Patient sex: M
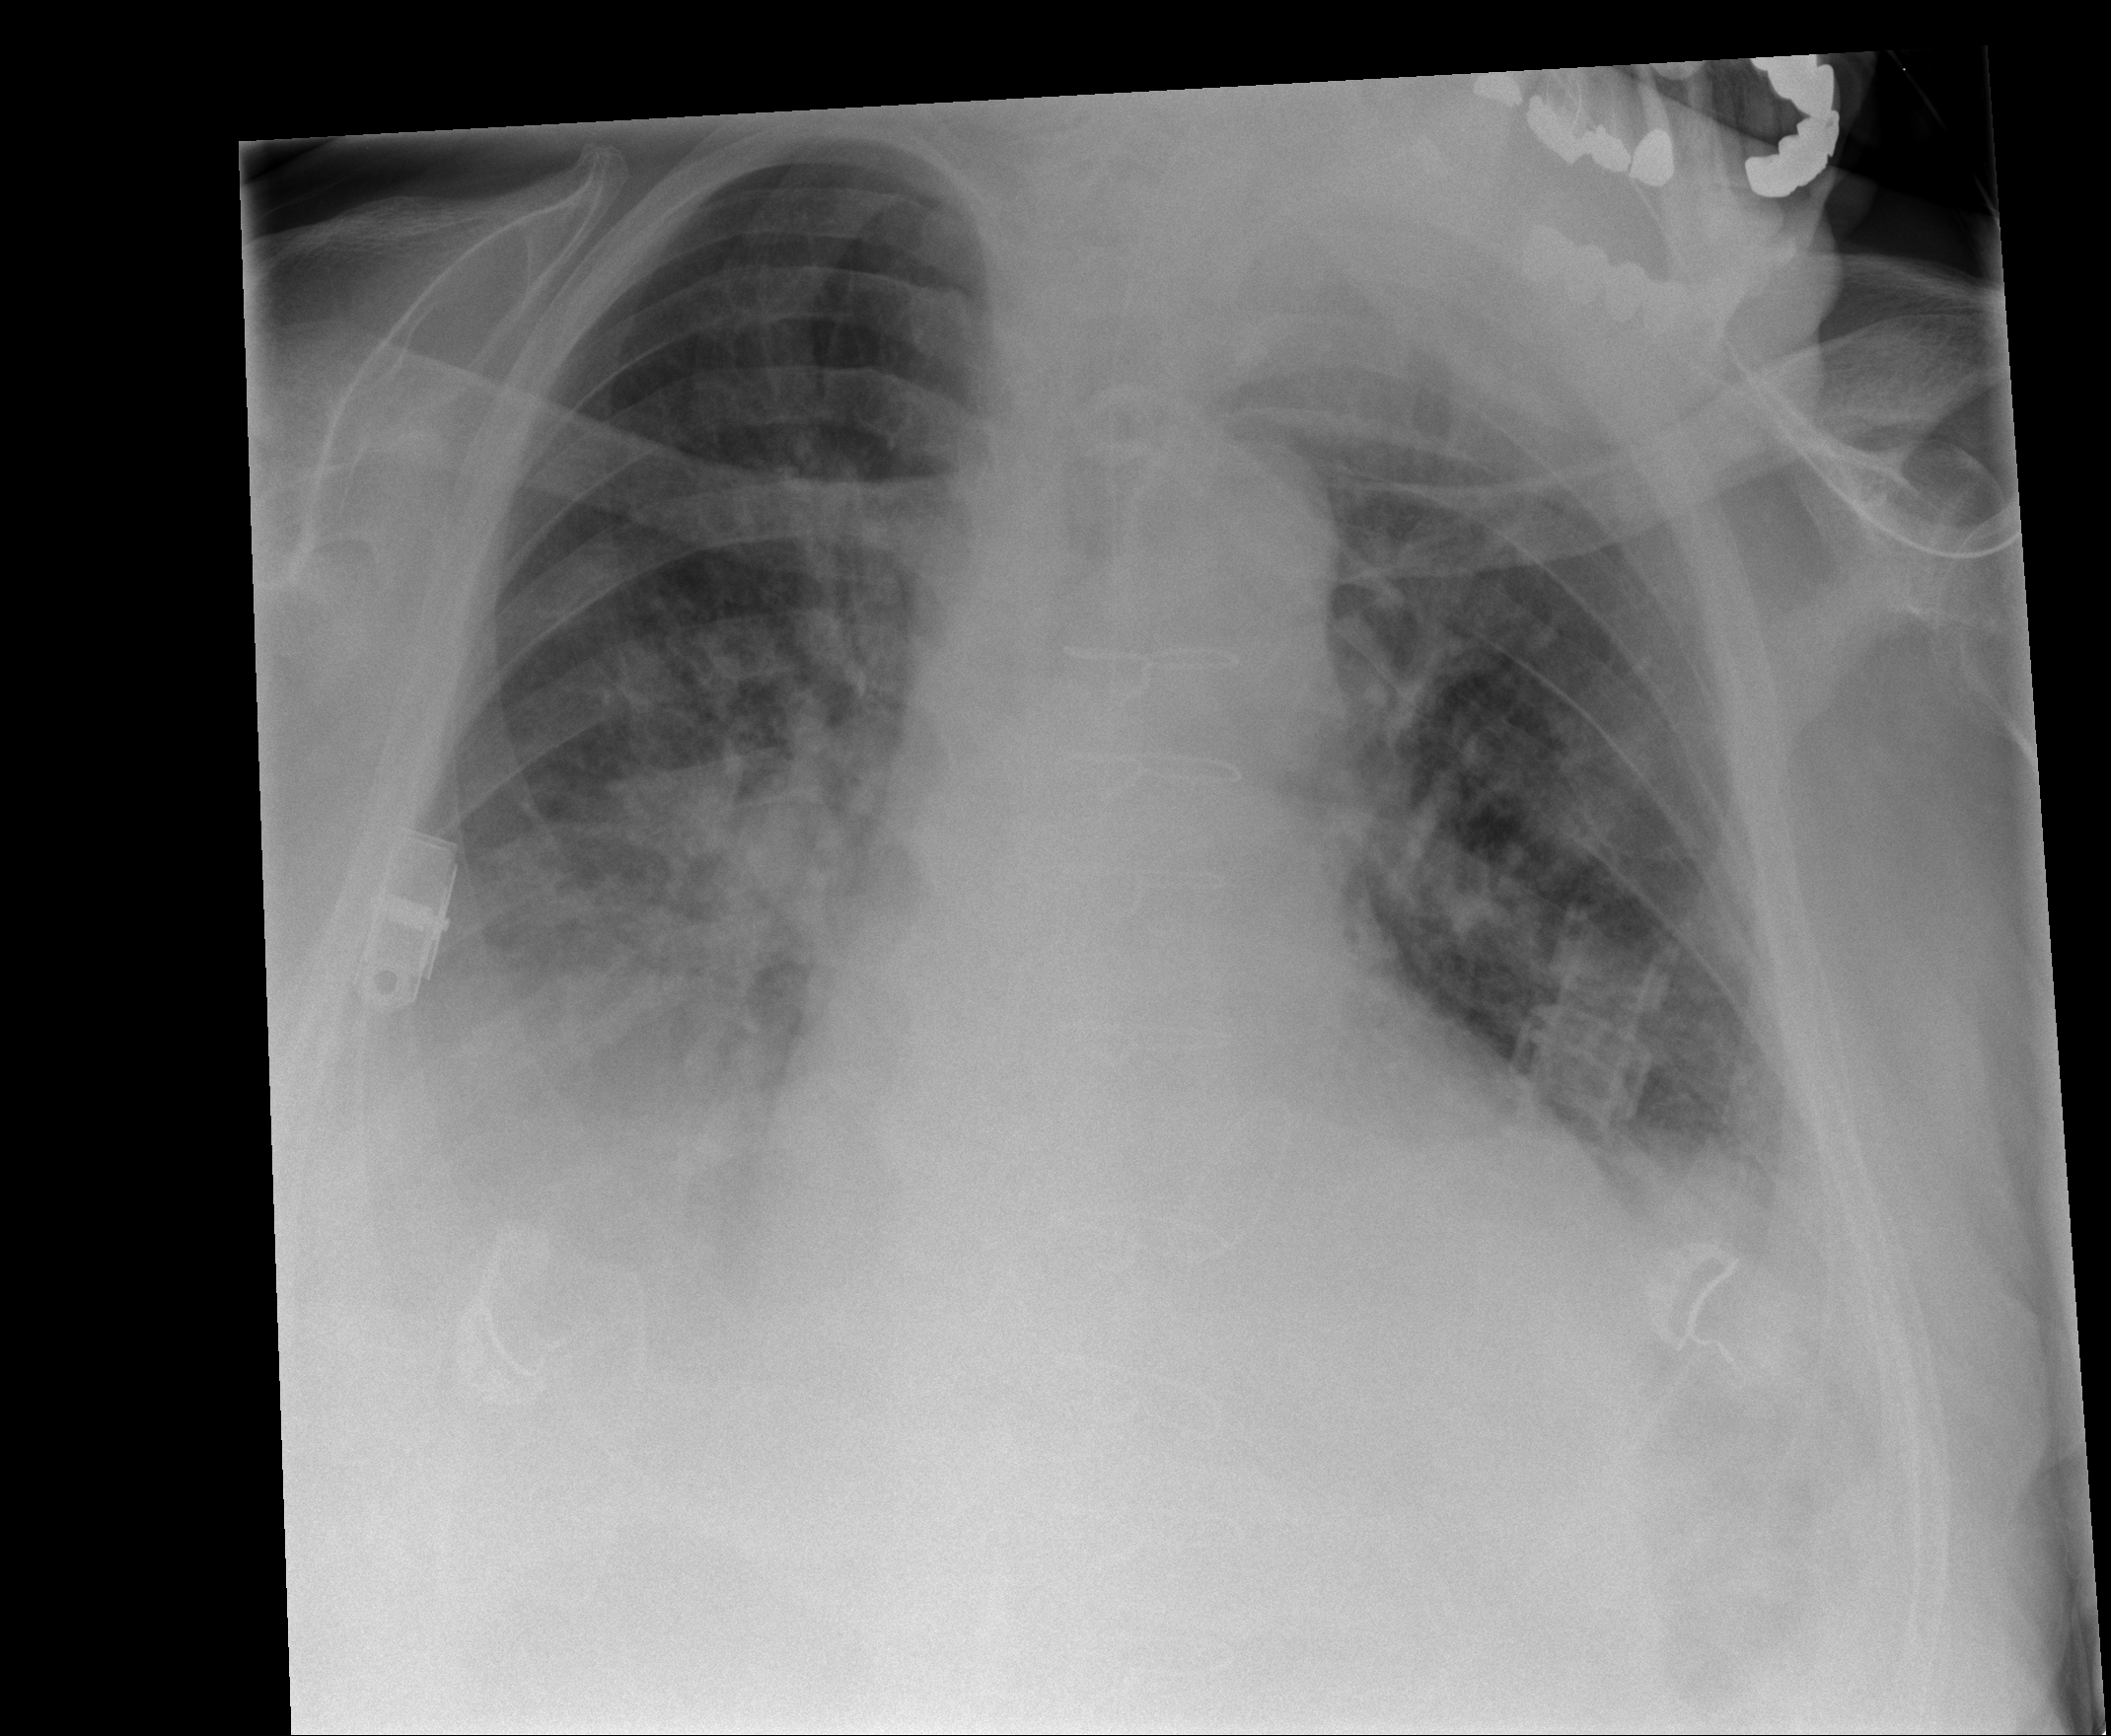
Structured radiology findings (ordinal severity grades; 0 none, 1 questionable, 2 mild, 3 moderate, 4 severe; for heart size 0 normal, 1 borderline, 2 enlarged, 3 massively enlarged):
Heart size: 2
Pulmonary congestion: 2
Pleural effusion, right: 2
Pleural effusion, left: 2
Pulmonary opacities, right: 2
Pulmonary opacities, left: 1
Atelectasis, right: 2
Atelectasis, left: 2